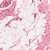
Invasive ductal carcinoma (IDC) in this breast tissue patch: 0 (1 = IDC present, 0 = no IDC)